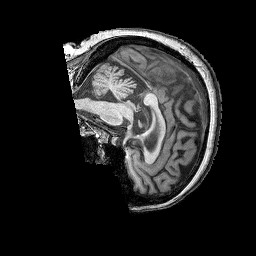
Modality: T1w
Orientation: sagittal
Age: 57
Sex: female
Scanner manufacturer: siemens
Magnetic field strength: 3 T
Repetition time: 2.25 s
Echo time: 0.00411 s